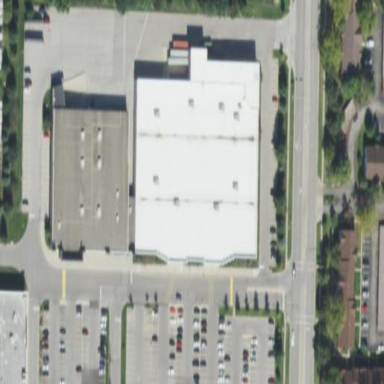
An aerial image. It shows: Retail building that houses department store.